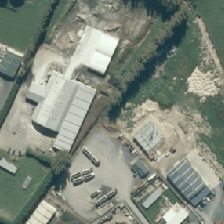
Land cover: urban_build_up